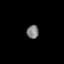
Tissue: lung
Cell type: Endothelial cells
Senescence score: 0.6438
Nuclear area (px): 157
Mean DAPI intensity: 125.268